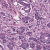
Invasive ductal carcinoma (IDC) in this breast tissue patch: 1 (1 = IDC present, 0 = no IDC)